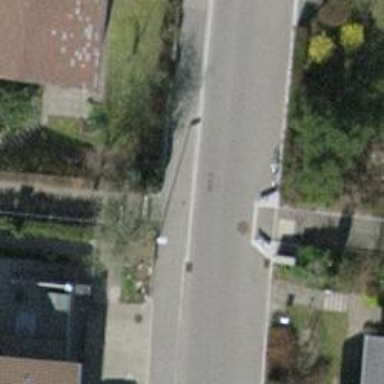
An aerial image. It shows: Set of steps on the road.